Current action and preconditions to check: trajectory_clear

Your task: For each precondition in the list above, predict whether it will hold at this action.

Consider the current scene as observed from the mobile robot's camera, and analyze the predicted future states of all dynamic agents (e.g., people, animals, vehicles, or any moving entities) within the NEXT SECOND.

IMPORTANT: Only answer "very likely" if you are absolutely certain—based on strong, clear evidence—that a dynamic agent will violate the precondition in the predicted future state. Do NOT answer "very likely" for unlikely, ambiguous, or low-probability risks.

Ask yourself for each precondition: Is there a high probability, with clear and convincing evidence, that the predicted future states of any dynamic agent will interfere with the predicted future state of the currently executing action within the NEXT SECOND, causing that precondition to fail?

Assess the risk level based on these predictions. Use "likely" or "very likely" if motions create a clear risk of interference.

Use "neutral" or "improbable" if agents are nearby but their predicted paths are clearly diverging or non-conflicting.

Failure Risk Categories: "very improbable", "improbable", "neutral", "likely", "very likely"

Answer Format: Output ONLY the probability_of_failure value from these categories: "very improbable", "improbable", "neutral", "likely", "very likely"

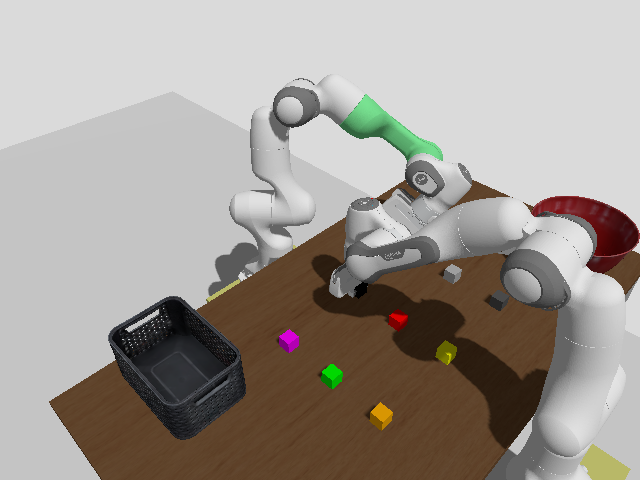

Answer: improbable